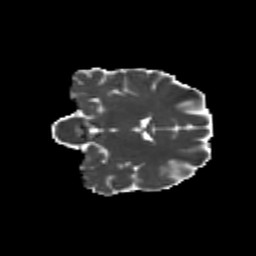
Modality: MD
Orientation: coronal
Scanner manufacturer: siemens
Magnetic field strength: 3 T
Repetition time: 9.2 s
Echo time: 0.084 s